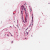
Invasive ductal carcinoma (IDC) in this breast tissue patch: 0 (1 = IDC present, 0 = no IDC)